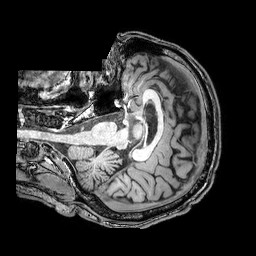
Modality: T1w
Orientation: axial
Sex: male
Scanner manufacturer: philips
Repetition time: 0.008163 s
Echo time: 0.00374 s